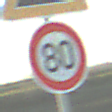
Verkehrszeichen: Geschwindigkeit80
Zusatzzeichen oben: Gefaelle10
Umgebung: Outdoor, Nature
Tageszeit: SunriseSunset
Wetter: PartlyCloudy
Licht: Natural
Jahreszeit: NotSpecified
Kontrast: MediumContrast